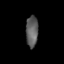
Tissue: lung
Cell type: Others
Senescence score: 0.2153
Nuclear area (px): 376
Mean DAPI intensity: 92.662